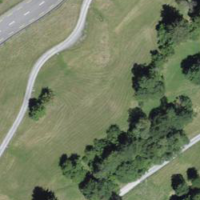
EUNIS habitat code: 24
Species observed at this site:
Echium vulgare